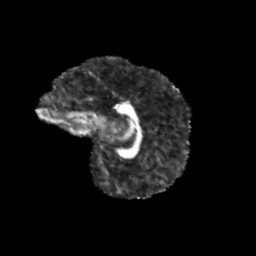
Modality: FA
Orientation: sagittal
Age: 12
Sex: male
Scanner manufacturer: siemens
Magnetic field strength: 3 T
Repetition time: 3.8 s
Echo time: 0.07 s